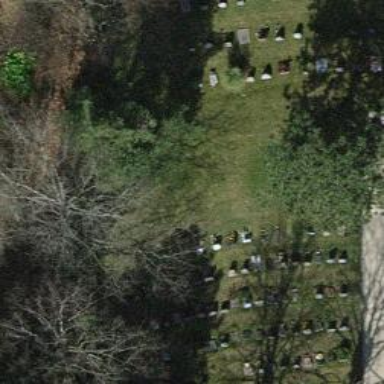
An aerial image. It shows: Evergreen needle-leaved tree in cemetery.